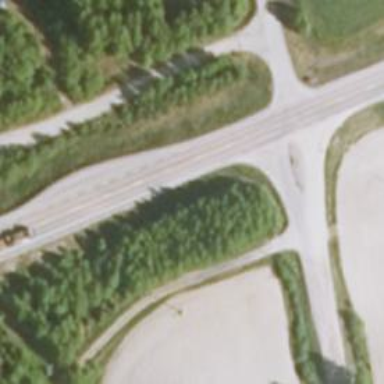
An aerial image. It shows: Asphalt road with trunk classification and embankment.